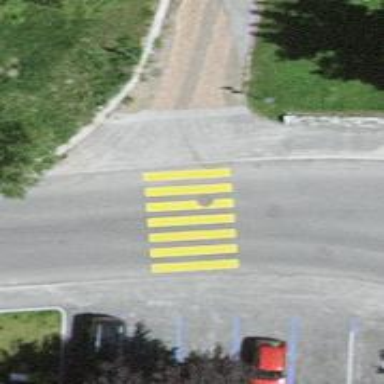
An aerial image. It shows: Zebra crossing on the road.